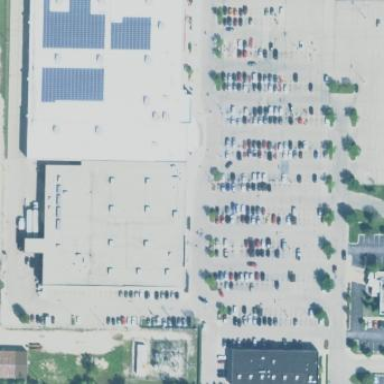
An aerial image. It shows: Retail building housing supermarket.